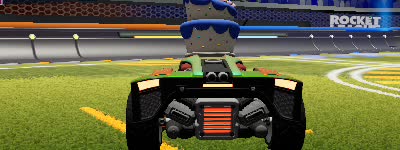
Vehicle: breakout